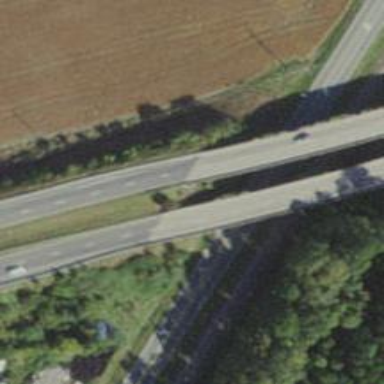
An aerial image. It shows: Expressway bridge with asphalt surface at the trunk highway level.